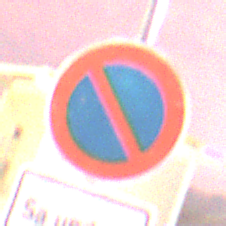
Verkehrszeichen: EingeschraenktesHalteverbot
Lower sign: ZeitangabenMitBeschraenkungAufWochentage8
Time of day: SunriseSunset
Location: Outdoor (Urban)
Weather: PartlyCloudy
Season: NotSpecified
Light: Artificial